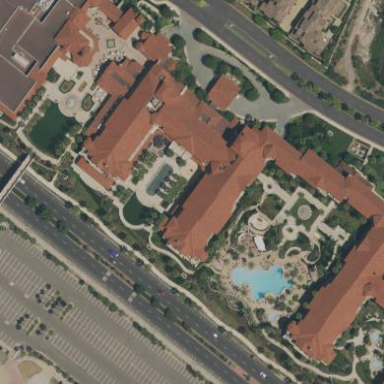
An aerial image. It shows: Hotel.